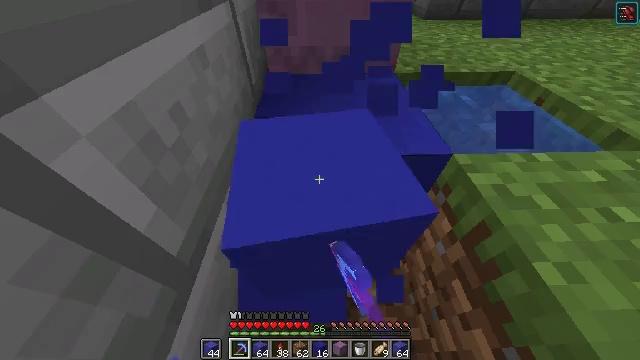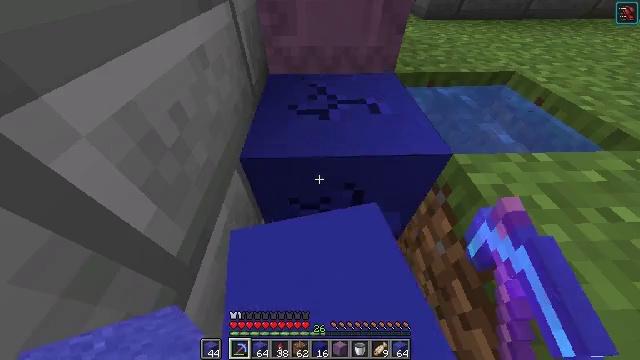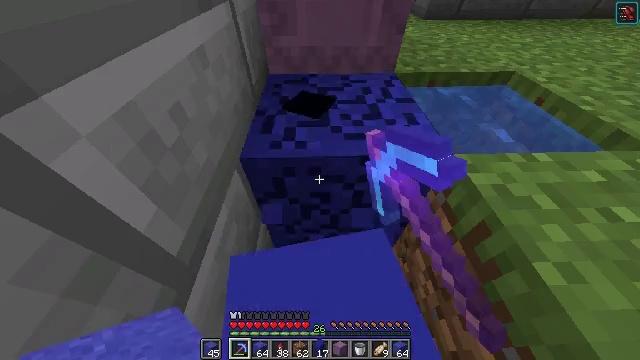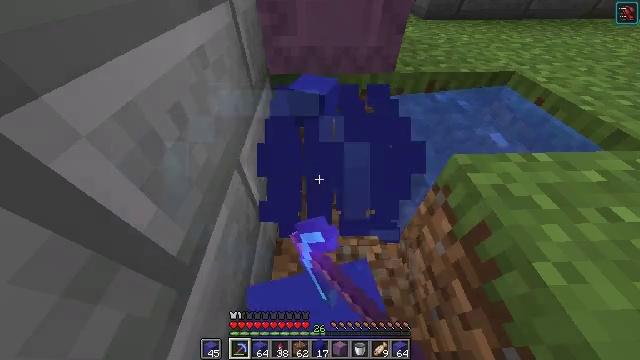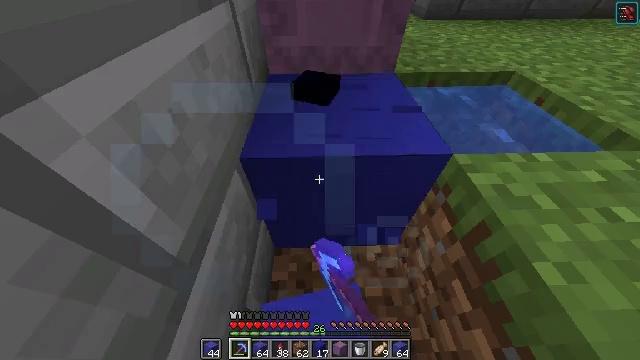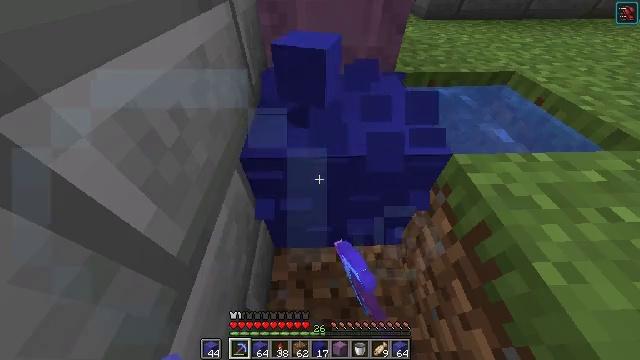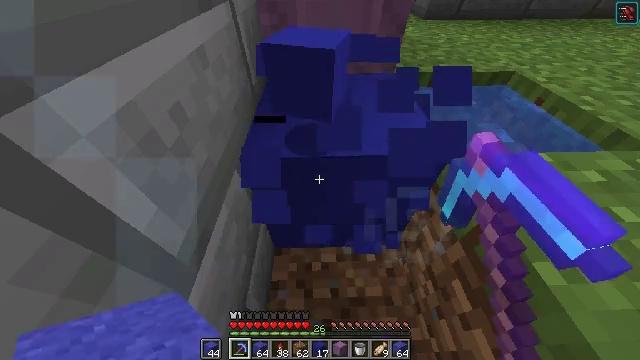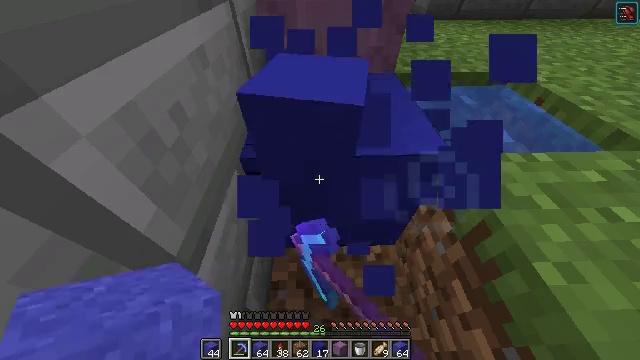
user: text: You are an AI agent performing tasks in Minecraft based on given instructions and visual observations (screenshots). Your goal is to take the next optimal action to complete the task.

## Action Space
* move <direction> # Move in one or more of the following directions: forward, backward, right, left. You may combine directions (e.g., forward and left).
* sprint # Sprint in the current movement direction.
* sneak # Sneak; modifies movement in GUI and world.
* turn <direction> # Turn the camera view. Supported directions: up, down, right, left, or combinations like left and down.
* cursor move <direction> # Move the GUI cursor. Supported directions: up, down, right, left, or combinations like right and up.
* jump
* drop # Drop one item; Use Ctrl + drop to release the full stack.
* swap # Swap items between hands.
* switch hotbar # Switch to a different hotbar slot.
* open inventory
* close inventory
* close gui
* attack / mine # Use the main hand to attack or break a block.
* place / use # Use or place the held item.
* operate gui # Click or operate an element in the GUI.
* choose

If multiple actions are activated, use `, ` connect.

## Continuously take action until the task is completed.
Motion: motion action
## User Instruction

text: Gather blue concrete for building.
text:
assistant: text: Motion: attack / mine and use / place
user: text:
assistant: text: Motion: attack / mine and use / place
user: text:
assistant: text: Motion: attack / mine and use / place
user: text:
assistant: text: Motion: attack / mine and use / place
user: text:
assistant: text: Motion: attack / mine and use / place
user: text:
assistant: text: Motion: attack / mine and use / place
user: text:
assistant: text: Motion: attack / mine and use / place
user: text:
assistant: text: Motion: attack / mine and use / place